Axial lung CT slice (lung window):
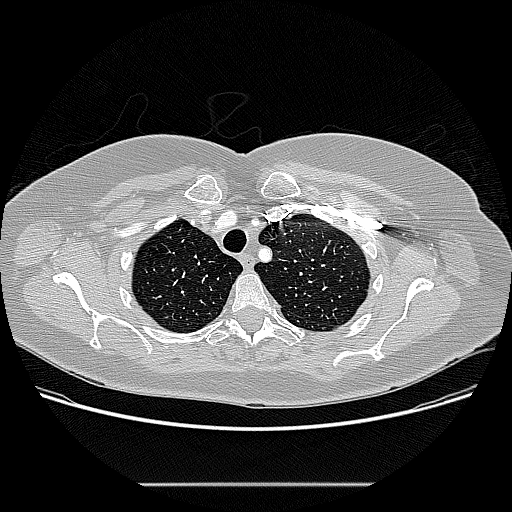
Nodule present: no